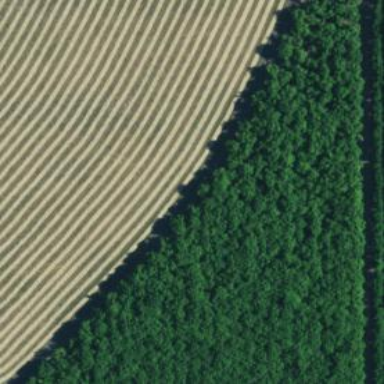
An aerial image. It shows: Orchard.